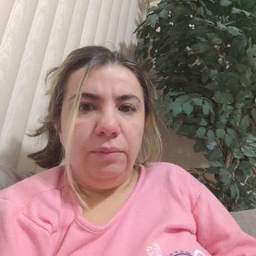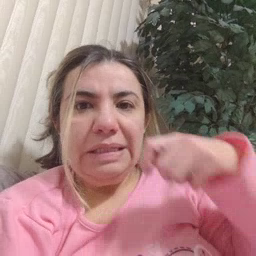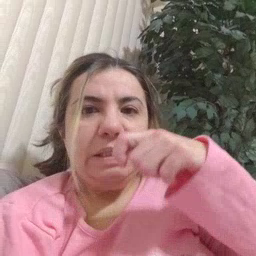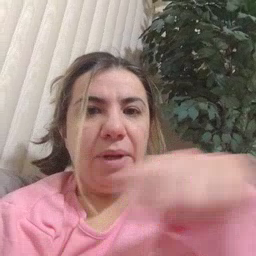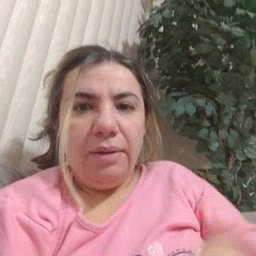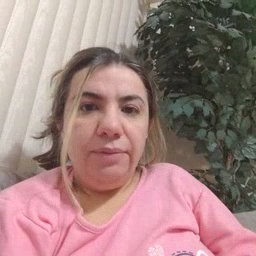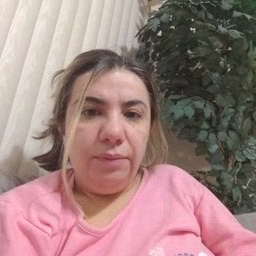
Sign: toothbrush